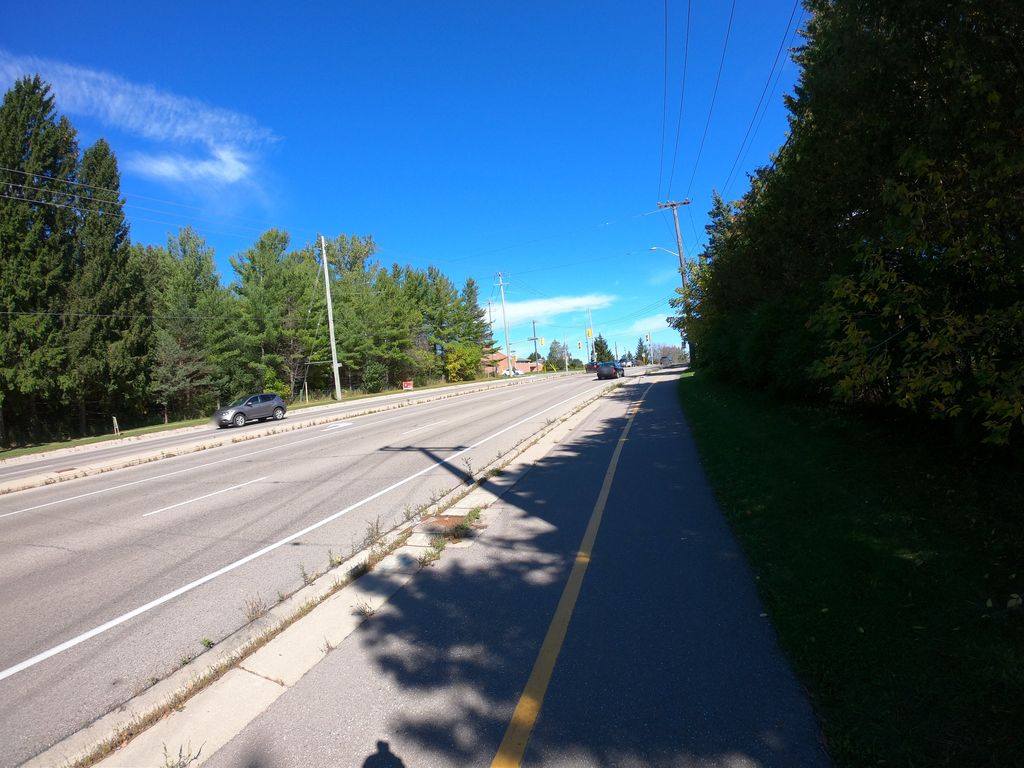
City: kitchener-waterloo